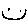
Label: smiley face